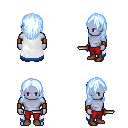
a pixel art fantasy rpg character, male body template, dark elf, purple skin, white trimmed cape, red pants, white cyan long hairstyle, leather bracers, brown shoes, dagger, four views (front, back, left, right), 2x2 character sprite sheet, small pixel art, hard edges, no anti-aliasing